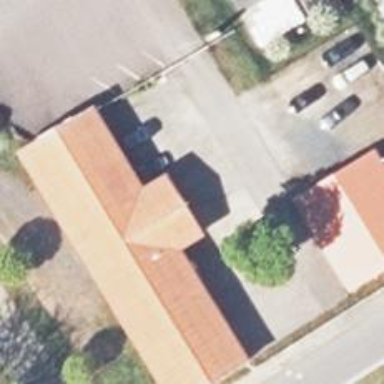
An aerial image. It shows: Car shop.